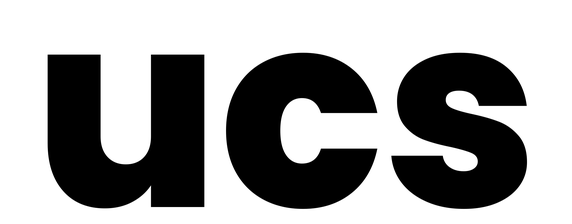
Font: Poppins-ExtraBold